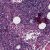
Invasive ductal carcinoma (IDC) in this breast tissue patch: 0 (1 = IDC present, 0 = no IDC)